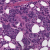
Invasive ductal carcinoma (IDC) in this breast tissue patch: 1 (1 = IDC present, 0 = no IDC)